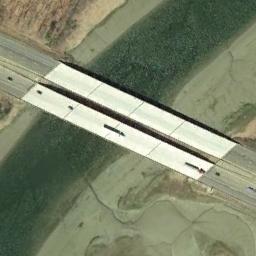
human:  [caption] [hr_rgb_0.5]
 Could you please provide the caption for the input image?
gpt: There are two white bridges over the river .

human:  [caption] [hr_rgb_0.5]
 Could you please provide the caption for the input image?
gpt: Two parallel bridges connect the land on both sides of the turquoise water  There are many cars on the bridge .

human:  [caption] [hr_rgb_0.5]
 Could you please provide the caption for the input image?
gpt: There are two parallel bridges, And the color of the water is dark green .

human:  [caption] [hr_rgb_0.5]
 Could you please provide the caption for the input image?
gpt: Two bridges built on a dark green river and some cars on one bridge .

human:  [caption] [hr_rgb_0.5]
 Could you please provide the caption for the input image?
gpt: There are many cars on the bridge .